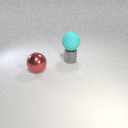
small gray metal cylinder below large cyan rubber sphere